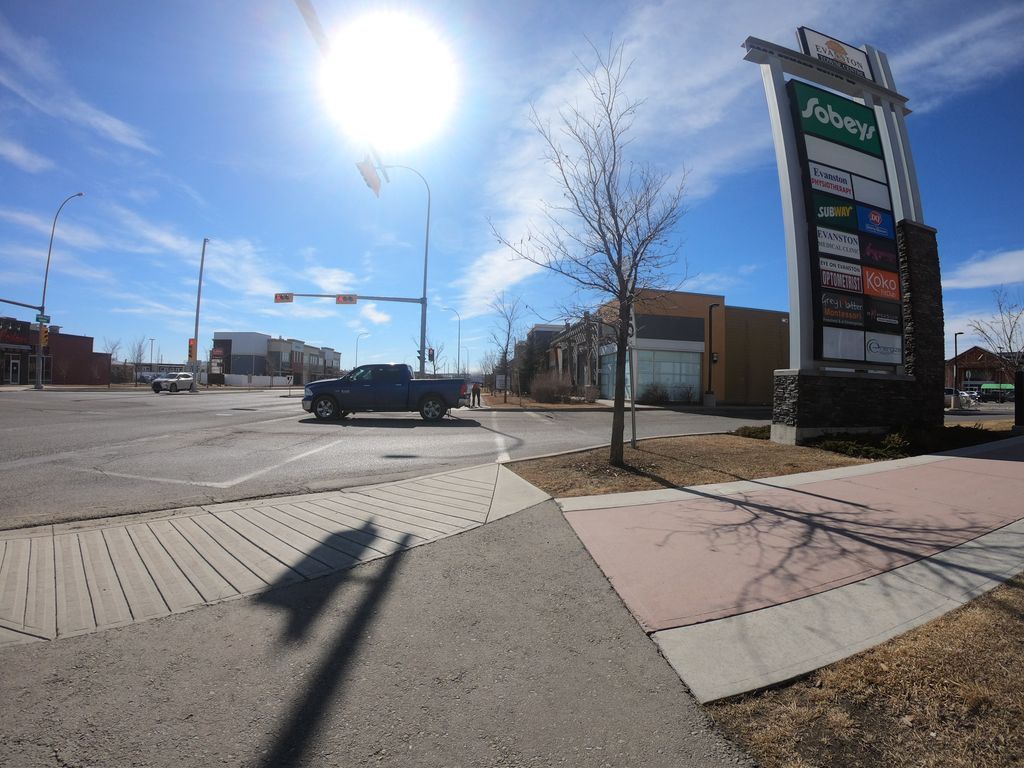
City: calgary